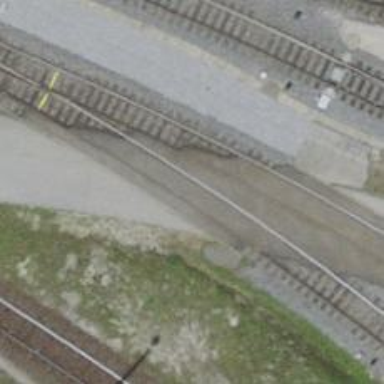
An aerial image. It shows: Level crossing along the railway.